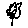
Label: flower